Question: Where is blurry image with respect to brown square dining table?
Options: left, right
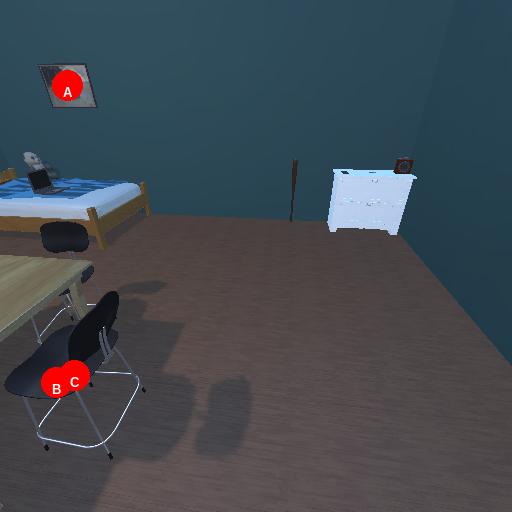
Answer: left